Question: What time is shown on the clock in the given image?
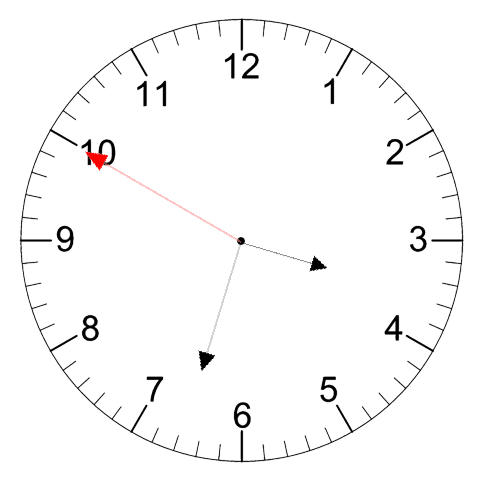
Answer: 03:32:50